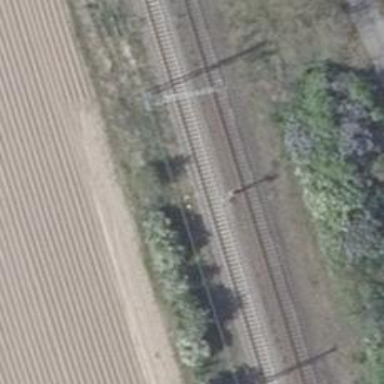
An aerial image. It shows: Railway signal.